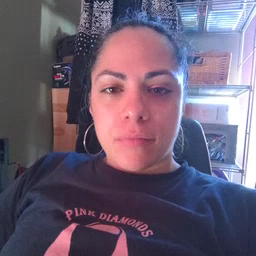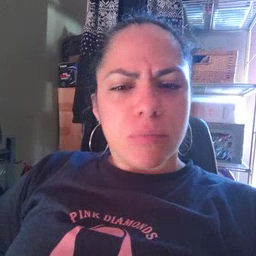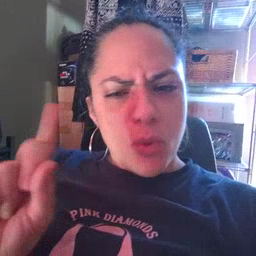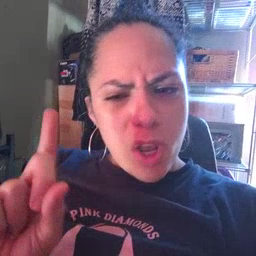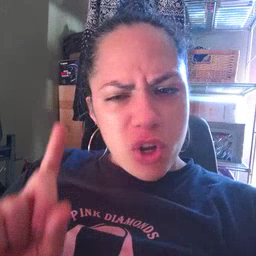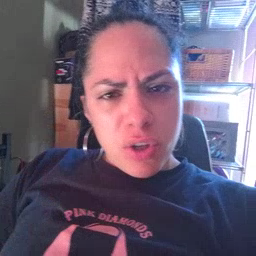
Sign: where